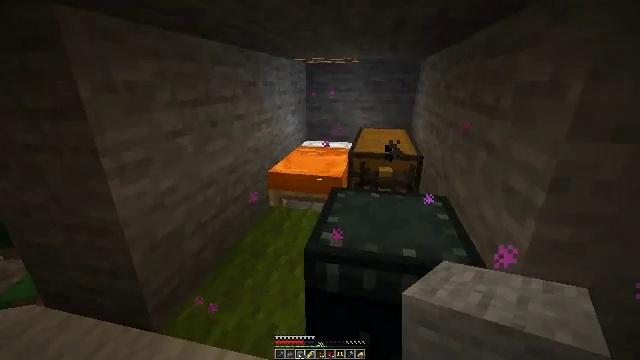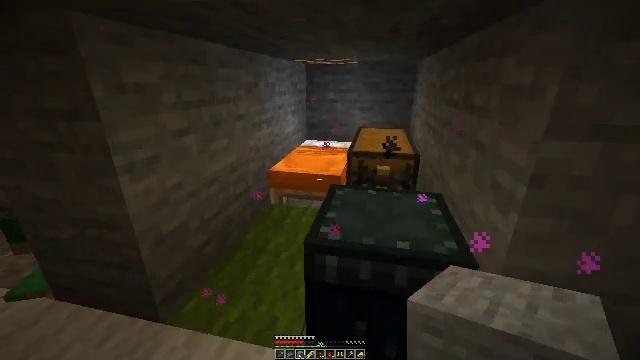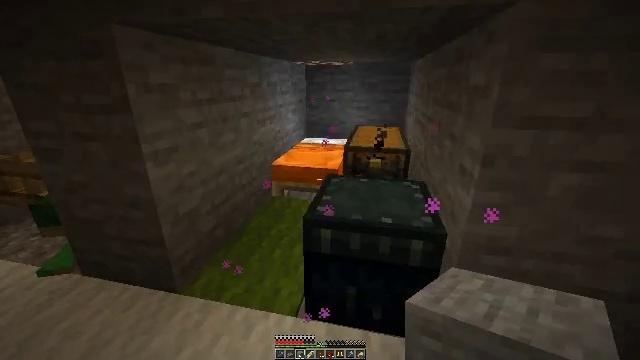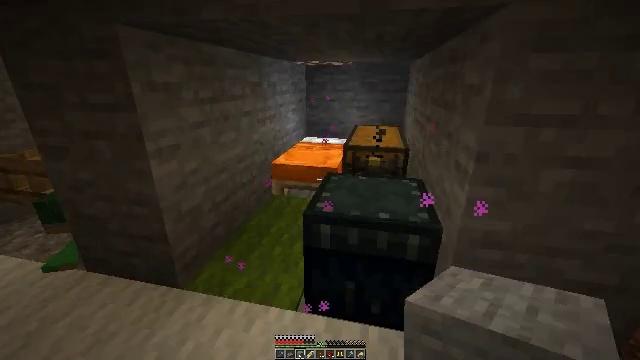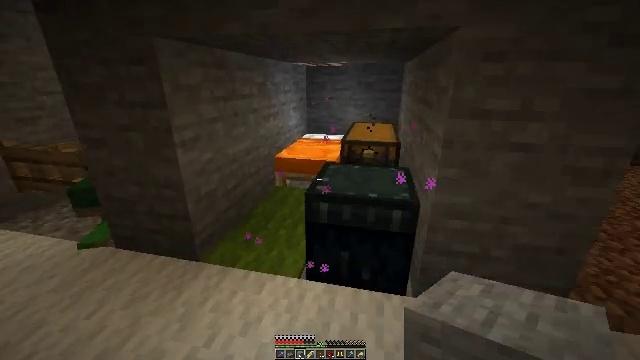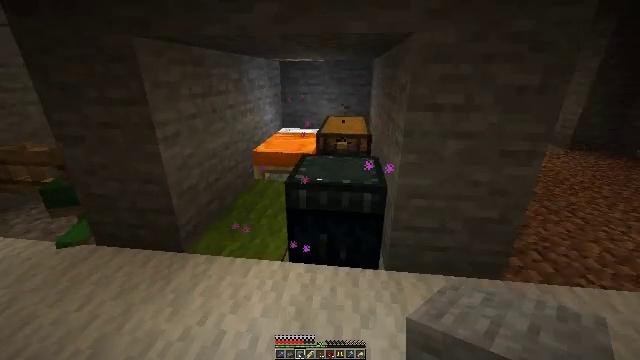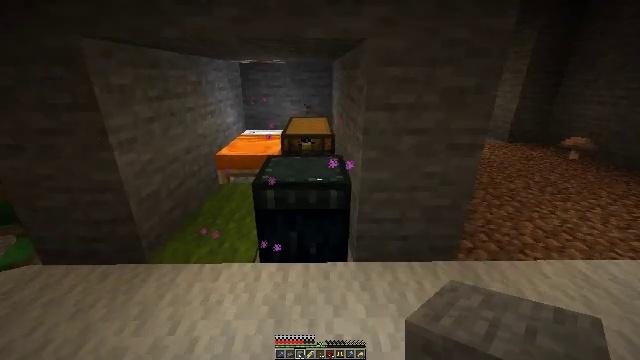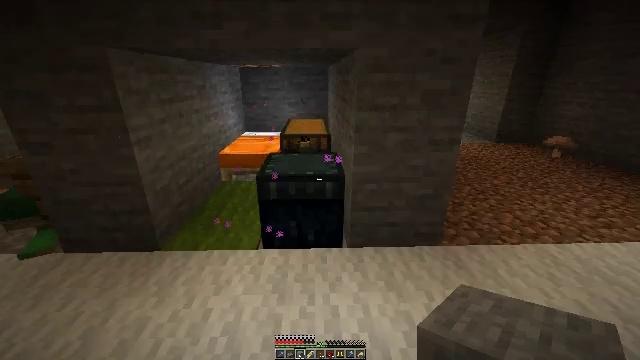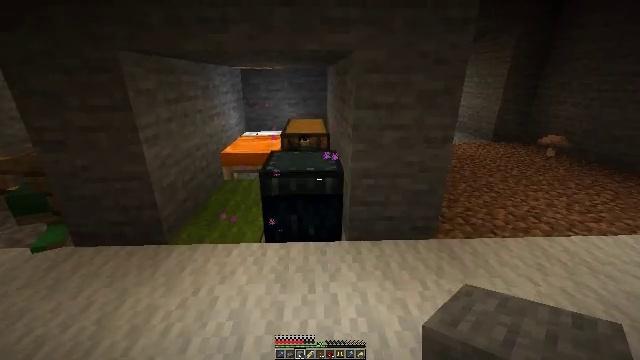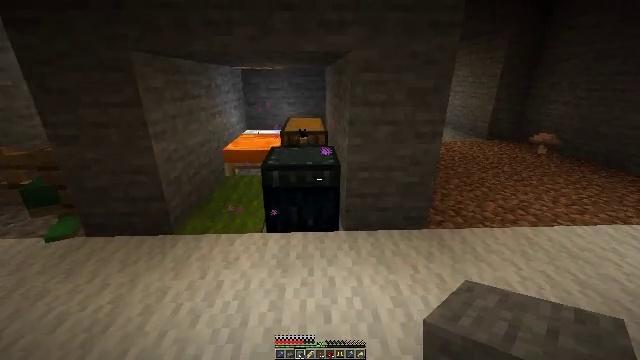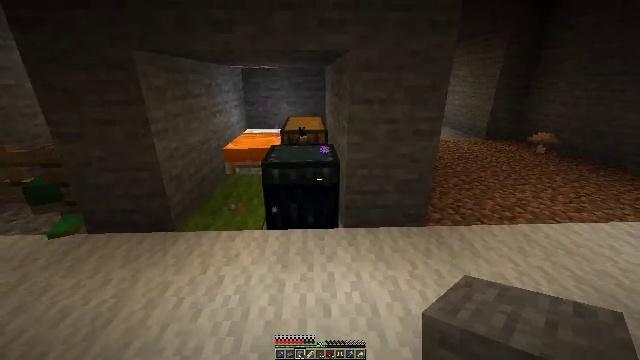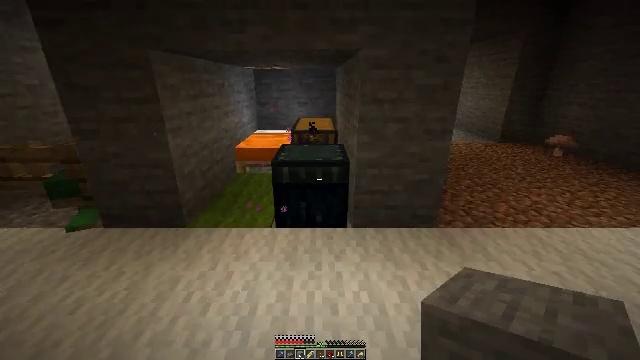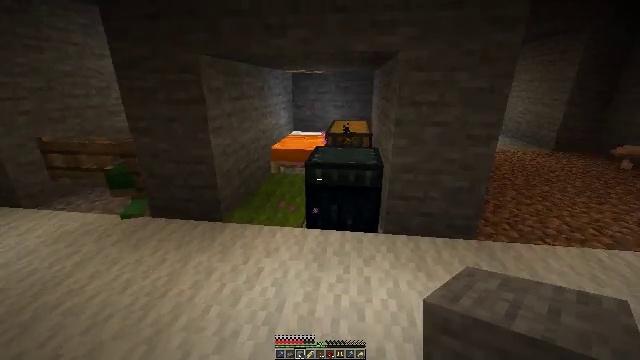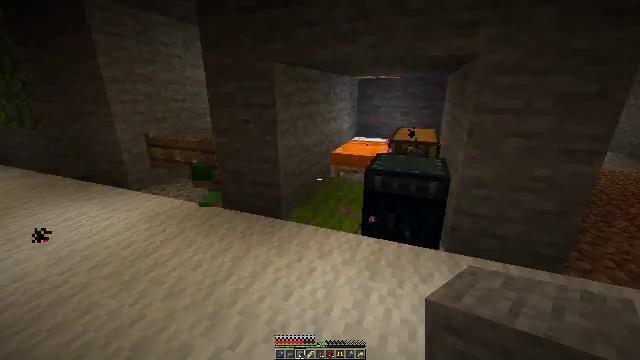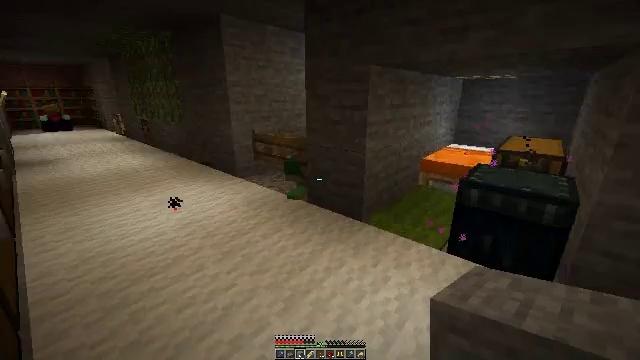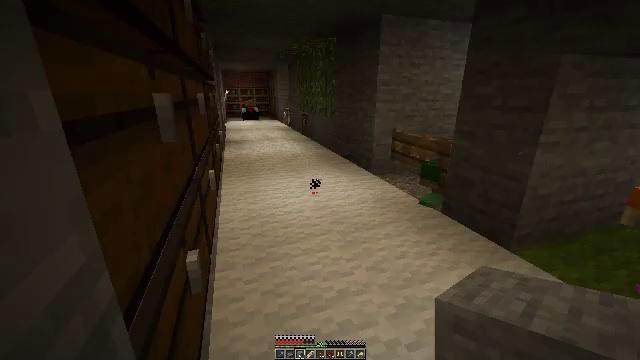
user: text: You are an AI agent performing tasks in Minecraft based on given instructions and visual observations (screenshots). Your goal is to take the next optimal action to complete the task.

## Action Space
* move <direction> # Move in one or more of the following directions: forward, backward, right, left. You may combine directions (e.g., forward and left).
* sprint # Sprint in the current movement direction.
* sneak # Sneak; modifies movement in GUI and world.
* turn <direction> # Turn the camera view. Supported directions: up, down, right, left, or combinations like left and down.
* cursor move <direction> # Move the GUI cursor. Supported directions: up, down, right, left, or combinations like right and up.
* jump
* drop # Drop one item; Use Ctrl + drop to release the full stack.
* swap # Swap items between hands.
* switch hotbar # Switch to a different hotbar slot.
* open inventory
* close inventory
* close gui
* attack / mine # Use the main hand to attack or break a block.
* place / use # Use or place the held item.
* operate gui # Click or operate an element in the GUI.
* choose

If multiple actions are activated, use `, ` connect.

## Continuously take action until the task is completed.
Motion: motion action
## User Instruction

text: Collect the brown mushroom from the forest floor.
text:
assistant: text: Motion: move back
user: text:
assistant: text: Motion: move back
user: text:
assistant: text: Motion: move back
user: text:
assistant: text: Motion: move back
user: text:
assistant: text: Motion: move back, turn right and down
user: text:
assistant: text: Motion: move back, turn right
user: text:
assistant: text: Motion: move back
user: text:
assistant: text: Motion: move back
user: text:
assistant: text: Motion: move back
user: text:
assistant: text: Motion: move back
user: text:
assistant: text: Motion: turn left
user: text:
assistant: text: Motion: turn left
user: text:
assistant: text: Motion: turn left and up
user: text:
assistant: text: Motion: turn left
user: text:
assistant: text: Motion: turn left
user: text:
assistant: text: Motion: move forward, turn left
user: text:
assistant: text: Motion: move forward, turn left and down
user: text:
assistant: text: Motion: move forward, turn left
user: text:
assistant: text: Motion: move forward
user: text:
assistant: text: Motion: move forward and move right
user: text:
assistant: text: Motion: move forward and move right, turn left
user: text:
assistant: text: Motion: move right, turn left
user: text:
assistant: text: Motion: move right, turn left
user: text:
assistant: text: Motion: move right, turn left
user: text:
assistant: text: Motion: move right, turn left
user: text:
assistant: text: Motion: move right, turn left
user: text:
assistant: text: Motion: turn left and up
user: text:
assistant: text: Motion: turn left and up
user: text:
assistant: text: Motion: turn left and up
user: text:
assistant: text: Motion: turn left and up